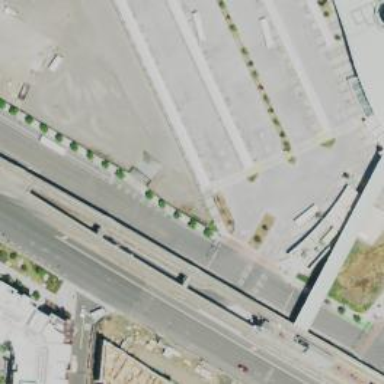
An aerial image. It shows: Separate sidewalk along busway.